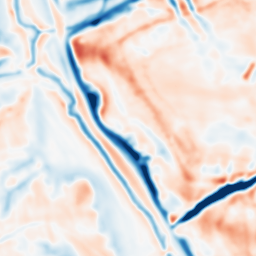
Category: multiscale
Decomposition family: dog_multiscale
Decomposition parameters: sigma_ratio: 1.4
n_scales: 4
base_sigma: 2
Upsampling method: quartic
Upsampling parameters: scale: 2
Upsampling scale: 2